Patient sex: F
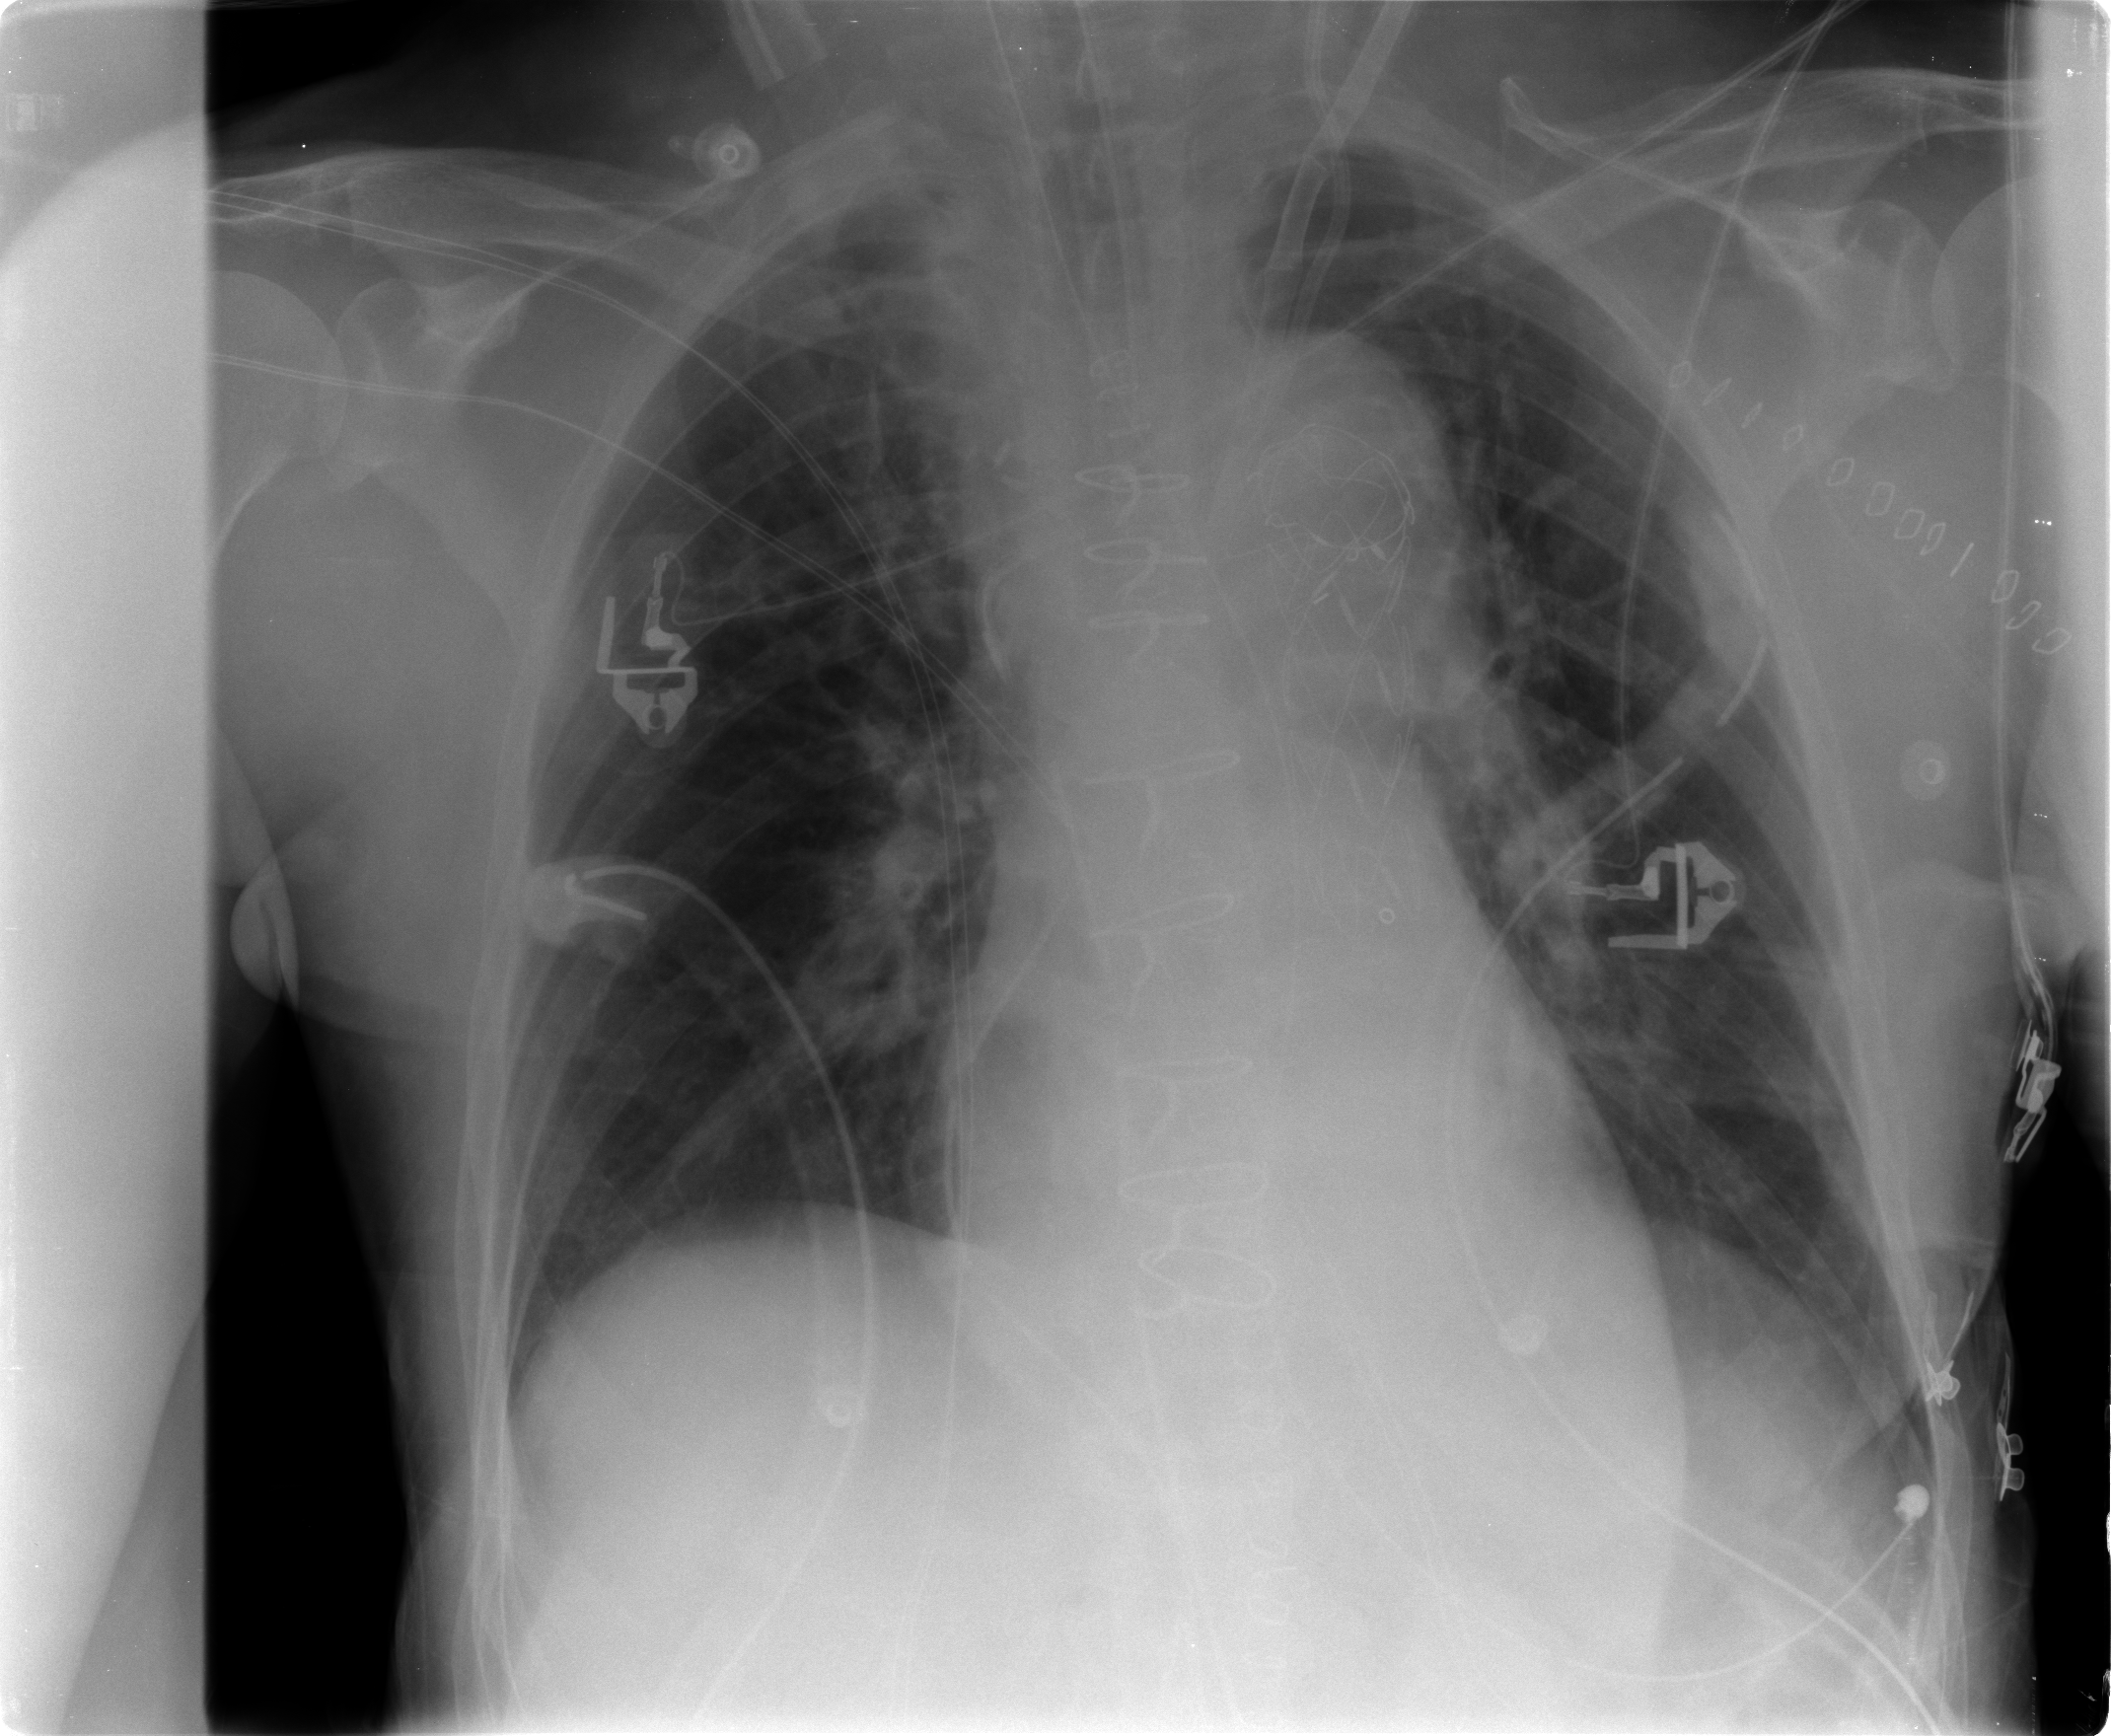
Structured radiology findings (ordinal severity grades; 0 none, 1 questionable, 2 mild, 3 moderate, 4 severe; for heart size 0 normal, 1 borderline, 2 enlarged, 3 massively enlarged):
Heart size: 0
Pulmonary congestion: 1
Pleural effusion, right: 0
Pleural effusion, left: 0
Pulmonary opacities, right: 0
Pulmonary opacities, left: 0
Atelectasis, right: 2
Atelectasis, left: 2